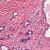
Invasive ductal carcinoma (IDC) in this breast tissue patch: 1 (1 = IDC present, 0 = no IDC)